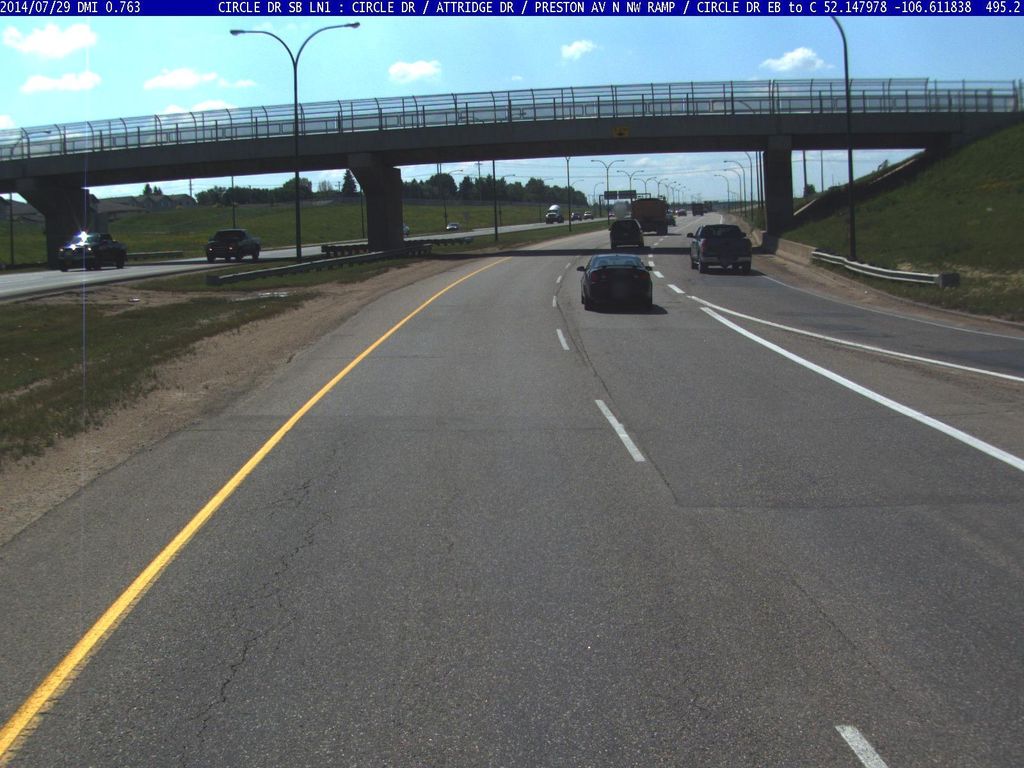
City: saskatoon